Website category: phone
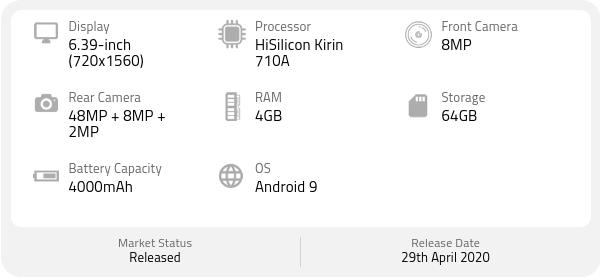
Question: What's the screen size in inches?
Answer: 6.39-inch

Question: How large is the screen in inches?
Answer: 6.39-inch

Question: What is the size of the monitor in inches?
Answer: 6.39-inch

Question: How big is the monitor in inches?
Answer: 6.39-inch

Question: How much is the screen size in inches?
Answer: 6.39-inch

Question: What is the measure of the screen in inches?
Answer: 6.39-inch

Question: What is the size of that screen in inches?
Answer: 6.39-inch

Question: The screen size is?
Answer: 6.39-inch

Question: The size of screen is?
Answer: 6.39-inch

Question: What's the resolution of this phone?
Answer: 720x1560

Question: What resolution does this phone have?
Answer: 720x1560

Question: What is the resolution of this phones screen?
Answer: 720x1560

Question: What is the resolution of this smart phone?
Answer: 720x1560

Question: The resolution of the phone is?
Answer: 720x1560

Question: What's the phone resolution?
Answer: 720x1560

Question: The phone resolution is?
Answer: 720x1560

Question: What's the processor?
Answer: HiSilicon Kirin 710A

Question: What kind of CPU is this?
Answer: HiSilicon Kirin 710A

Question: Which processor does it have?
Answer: HiSilicon Kirin 710A

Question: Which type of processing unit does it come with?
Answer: HiSilicon Kirin 710A

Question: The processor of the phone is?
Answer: HiSilicon Kirin 710A

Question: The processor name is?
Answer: HiSilicon Kirin 710A

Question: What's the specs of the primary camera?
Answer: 48MP + 8MP + 2MP

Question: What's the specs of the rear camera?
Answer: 48MP + 8MP + 2MP

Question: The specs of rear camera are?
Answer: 48MP + 8MP + 2MP

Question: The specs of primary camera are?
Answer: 48MP + 8MP + 2MP

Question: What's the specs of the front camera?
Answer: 8MP

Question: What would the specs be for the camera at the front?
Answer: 8MP

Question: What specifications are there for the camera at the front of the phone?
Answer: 8MP

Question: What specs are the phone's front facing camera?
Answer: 8MP

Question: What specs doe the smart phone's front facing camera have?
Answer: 8MP

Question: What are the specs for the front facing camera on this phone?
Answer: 8MP

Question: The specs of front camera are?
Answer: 8MP

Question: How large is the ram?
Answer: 4GB

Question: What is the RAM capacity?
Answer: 4GB

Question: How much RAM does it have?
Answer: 4GB

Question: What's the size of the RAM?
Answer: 4GB

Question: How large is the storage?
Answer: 64GB

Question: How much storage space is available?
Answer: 64GB

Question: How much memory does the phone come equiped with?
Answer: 64GB

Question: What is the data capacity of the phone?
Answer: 64GB

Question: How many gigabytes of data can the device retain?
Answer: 64GB

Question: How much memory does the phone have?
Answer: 64GB

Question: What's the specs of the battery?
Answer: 4000mAh

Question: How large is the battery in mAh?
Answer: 4000mAh

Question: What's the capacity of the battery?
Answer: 4000mAh

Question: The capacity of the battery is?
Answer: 4000mAh

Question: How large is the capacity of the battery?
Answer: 4000mAh

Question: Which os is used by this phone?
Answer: Android 9

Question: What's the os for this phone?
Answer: Android 9

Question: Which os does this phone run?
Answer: Android 9

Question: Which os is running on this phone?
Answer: Android 9

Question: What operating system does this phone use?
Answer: Android 9

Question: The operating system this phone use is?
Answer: Android 9

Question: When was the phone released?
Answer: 29th April 2020

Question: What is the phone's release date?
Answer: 29th April 2020

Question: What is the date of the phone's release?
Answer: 29th April 2020

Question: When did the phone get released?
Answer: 29th April 2020

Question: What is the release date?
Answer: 29th April 2020

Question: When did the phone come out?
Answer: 29th April 2020

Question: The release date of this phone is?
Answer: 29th April 2020